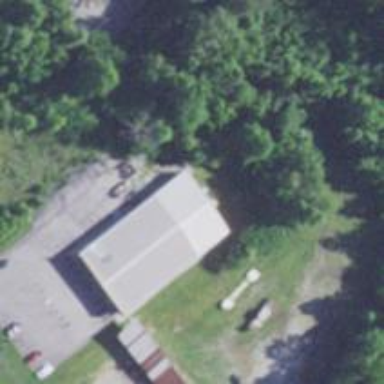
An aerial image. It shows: Variety store located inside building.